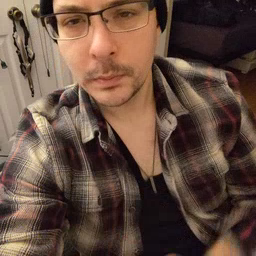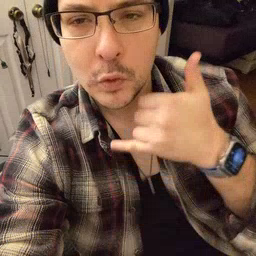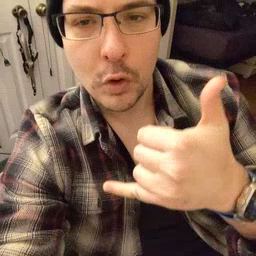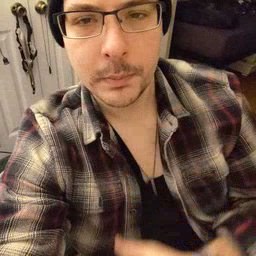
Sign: callonphone